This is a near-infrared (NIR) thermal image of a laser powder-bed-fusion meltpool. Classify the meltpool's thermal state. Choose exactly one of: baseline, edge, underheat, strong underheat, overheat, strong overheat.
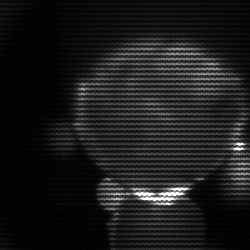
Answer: edge